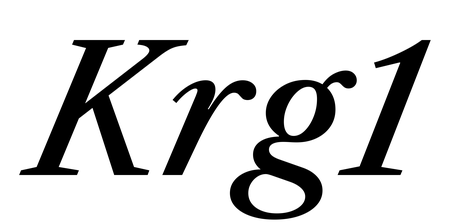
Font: LibreCaslonText-Italic_Medium_Italic